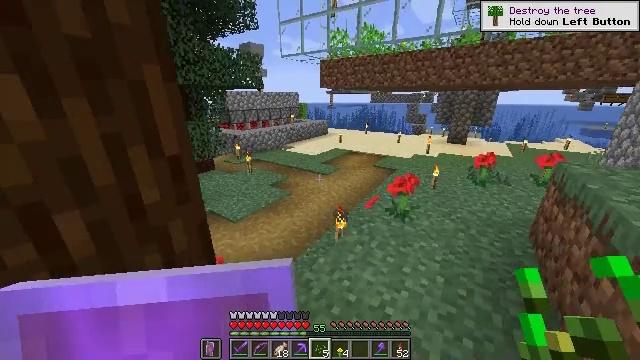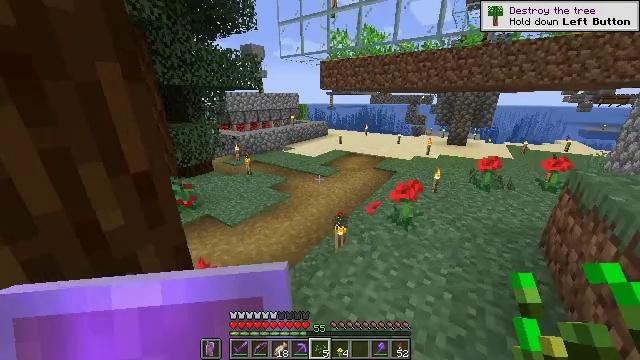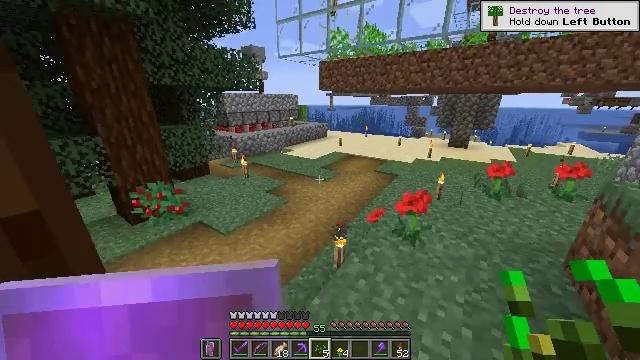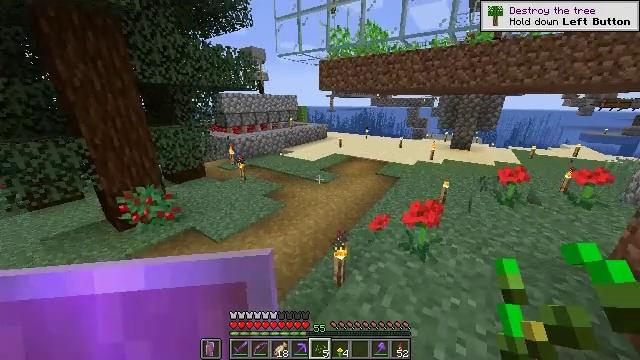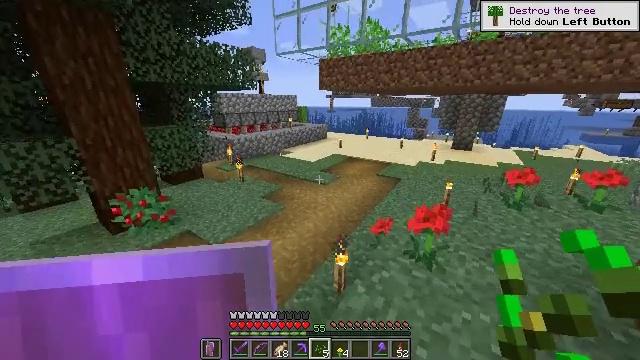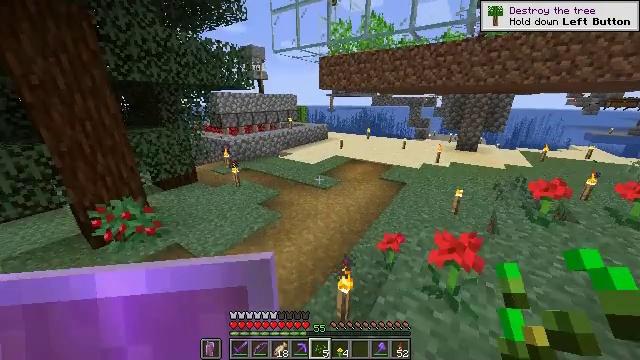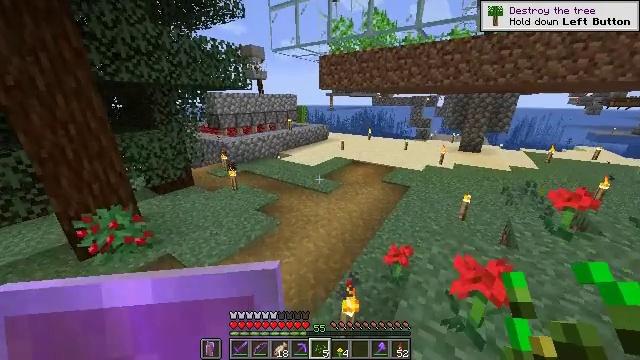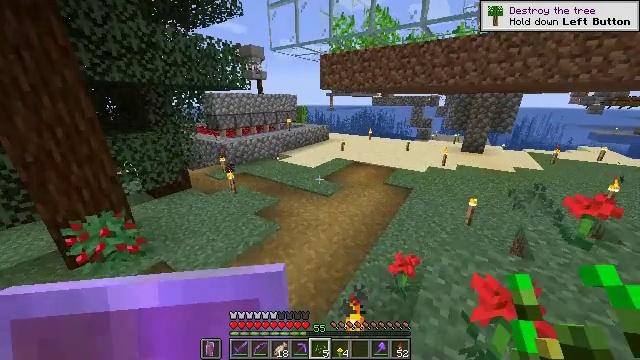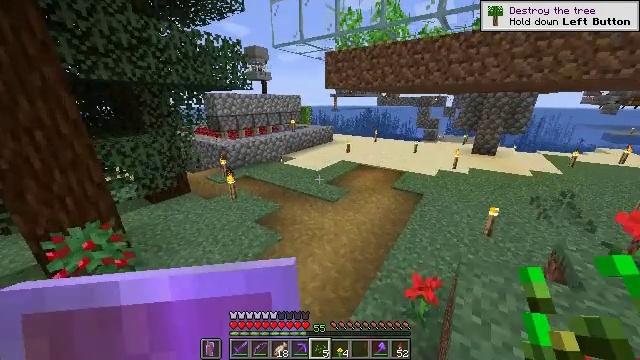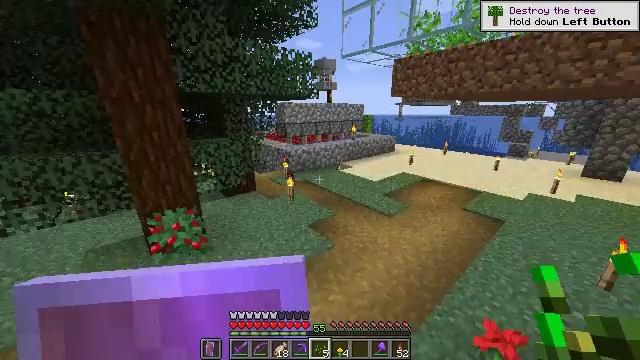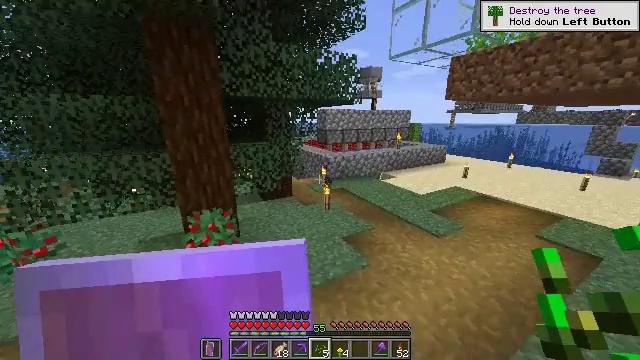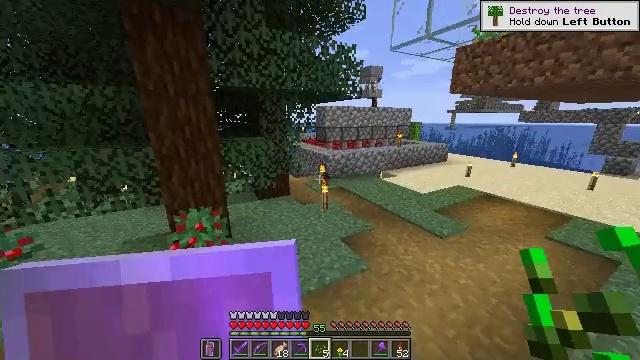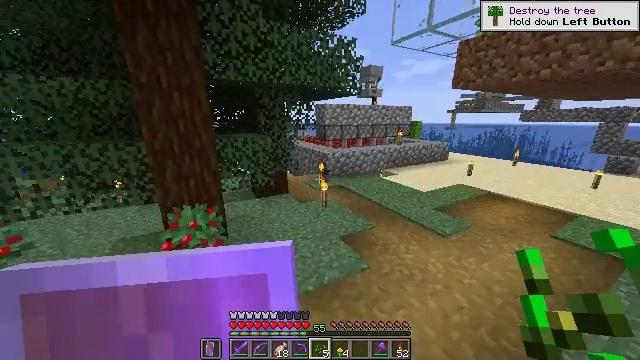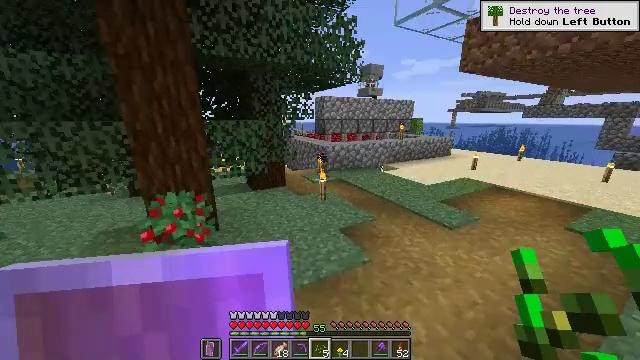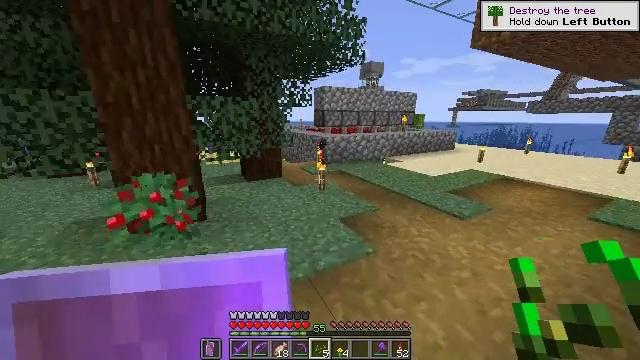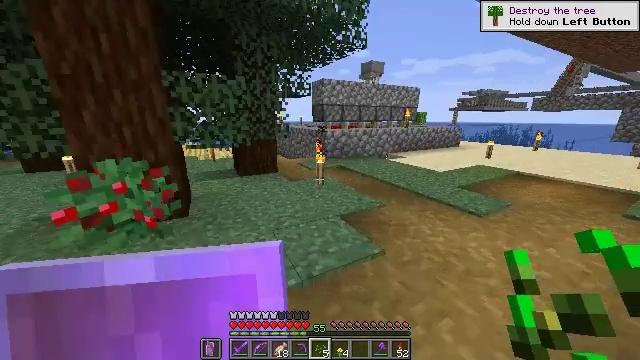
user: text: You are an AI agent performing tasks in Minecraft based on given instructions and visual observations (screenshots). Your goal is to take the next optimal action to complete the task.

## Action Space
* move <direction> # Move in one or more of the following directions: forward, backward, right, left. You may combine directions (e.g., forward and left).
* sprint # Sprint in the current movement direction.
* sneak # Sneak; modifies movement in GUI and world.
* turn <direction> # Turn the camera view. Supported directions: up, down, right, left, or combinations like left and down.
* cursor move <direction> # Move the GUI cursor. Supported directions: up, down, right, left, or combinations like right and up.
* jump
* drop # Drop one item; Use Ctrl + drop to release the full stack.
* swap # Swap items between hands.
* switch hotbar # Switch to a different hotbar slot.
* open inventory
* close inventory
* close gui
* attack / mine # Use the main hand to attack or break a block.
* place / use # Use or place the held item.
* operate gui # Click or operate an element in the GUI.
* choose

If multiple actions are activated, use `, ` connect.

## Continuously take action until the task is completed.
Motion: motion action
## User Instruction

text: Dismantle the sticky piston for reuse.
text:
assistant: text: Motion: move forward, sprint
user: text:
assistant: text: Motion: move forward, sprint
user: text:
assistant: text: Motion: move forward, sprint
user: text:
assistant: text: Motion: move forward, sprint
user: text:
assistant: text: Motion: move forward, sprint
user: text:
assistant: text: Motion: move forward, sprint
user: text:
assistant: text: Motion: move forward, sprint
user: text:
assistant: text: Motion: move forward, sprint, turn left
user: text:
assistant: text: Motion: move forward, sprint, turn left and up
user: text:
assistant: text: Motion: move forward, sprint, turn left and up
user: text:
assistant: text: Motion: move forward, sprint
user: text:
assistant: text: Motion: move forward, sprint
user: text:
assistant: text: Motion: move forward, sprint
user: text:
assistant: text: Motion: move forward, sprint, jump
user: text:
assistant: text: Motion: move forward, sprint, jump
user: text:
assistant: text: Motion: move forward, sprint, jump
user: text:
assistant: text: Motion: move forward, sprint, jump
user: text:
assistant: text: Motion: move forward, sprint, jump
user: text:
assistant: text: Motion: move forward, sprint, jump
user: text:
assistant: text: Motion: move forward, sprint, jump
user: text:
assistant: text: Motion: move forward, sprint, jump
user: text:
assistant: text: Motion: move forward, sprint, jump
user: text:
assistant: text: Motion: move forward, sprint, jump
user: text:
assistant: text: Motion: move forward, sprint, jump
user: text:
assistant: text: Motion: move forward, sprint, jump
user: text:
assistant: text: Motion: move forward, sprint
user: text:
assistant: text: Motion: move forward, sprint
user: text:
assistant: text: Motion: move forward, sprint
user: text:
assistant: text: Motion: move forward, sprint
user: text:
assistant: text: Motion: move forward, sprint